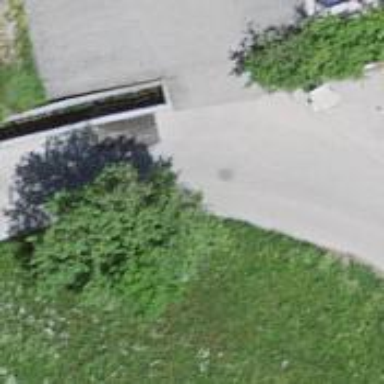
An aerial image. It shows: Service road on bridge.